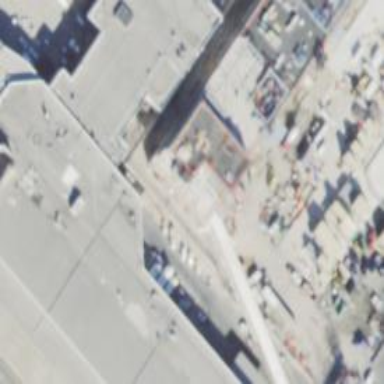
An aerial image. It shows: Airport gate.